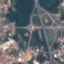
Label: Highway